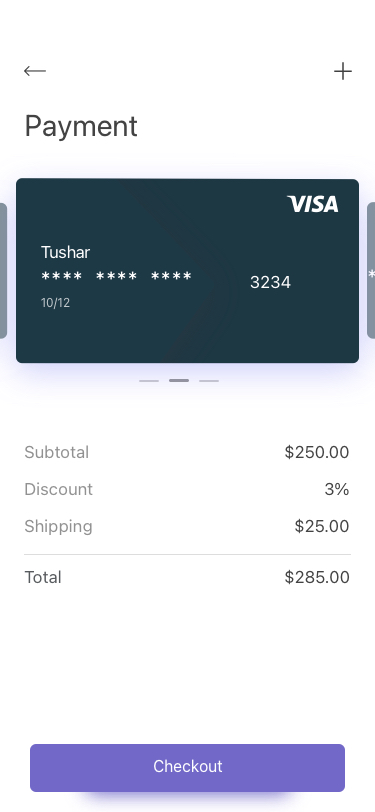
Text in this UI design:
Checkout
Total
$285.00
Shipping
$25.00
Discount
3%
Subtotal
$250.00
Payment